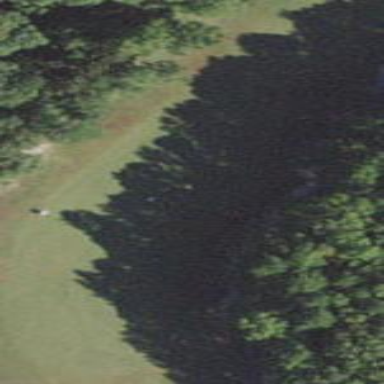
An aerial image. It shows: Golf fairway surrounded by grass.